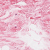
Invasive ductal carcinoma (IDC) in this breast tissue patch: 0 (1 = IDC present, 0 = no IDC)